Aerial crown-view tile of a tropical tree (Barro Colorado Island, Panama), acquired 20240813:
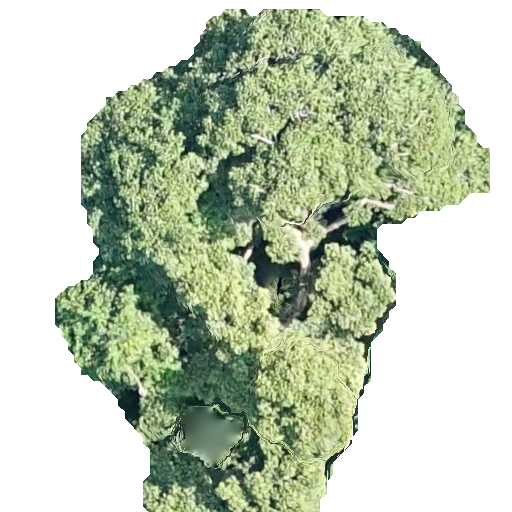
Species: Sterculia apetala
GBIF accepted scientific name: Sterculia apetala
Crown area: 223.496 m²